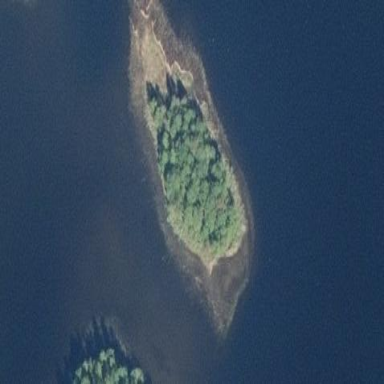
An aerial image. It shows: Islet surrounded by woodland.